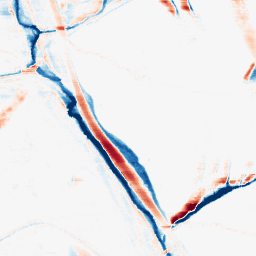
Category: morphological
Decomposition family: morphological_rect
Decomposition parameters: operation: average
width: 20
height: 5
Upsampling method: cubic_catmull_rom
Upsampling parameters: scale: 4
Upsampling scale: 4